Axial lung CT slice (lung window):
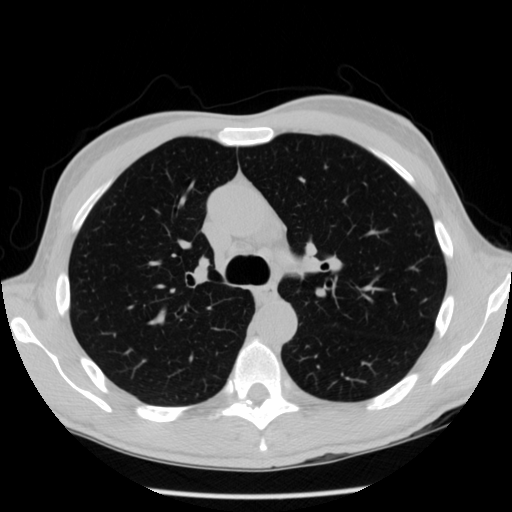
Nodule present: no